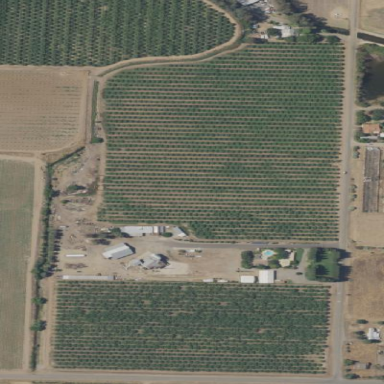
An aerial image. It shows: Orchard filled with almond trees.